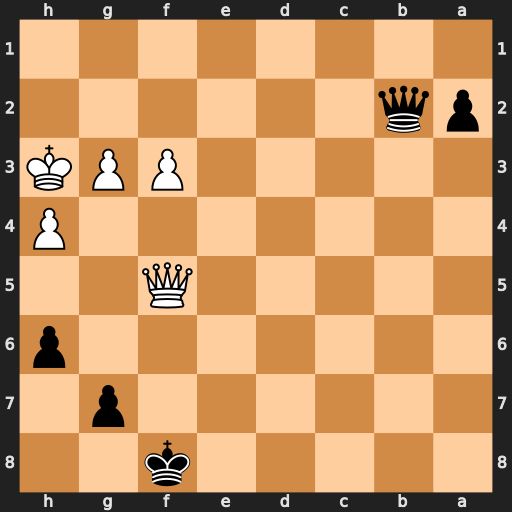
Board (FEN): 5k2/6p1/7p/5Q2/7P/5PPK/pq6/8
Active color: b
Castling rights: -
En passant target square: -
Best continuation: Qf6 Qc8+ Kf7